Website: slack
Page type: account-dashboard
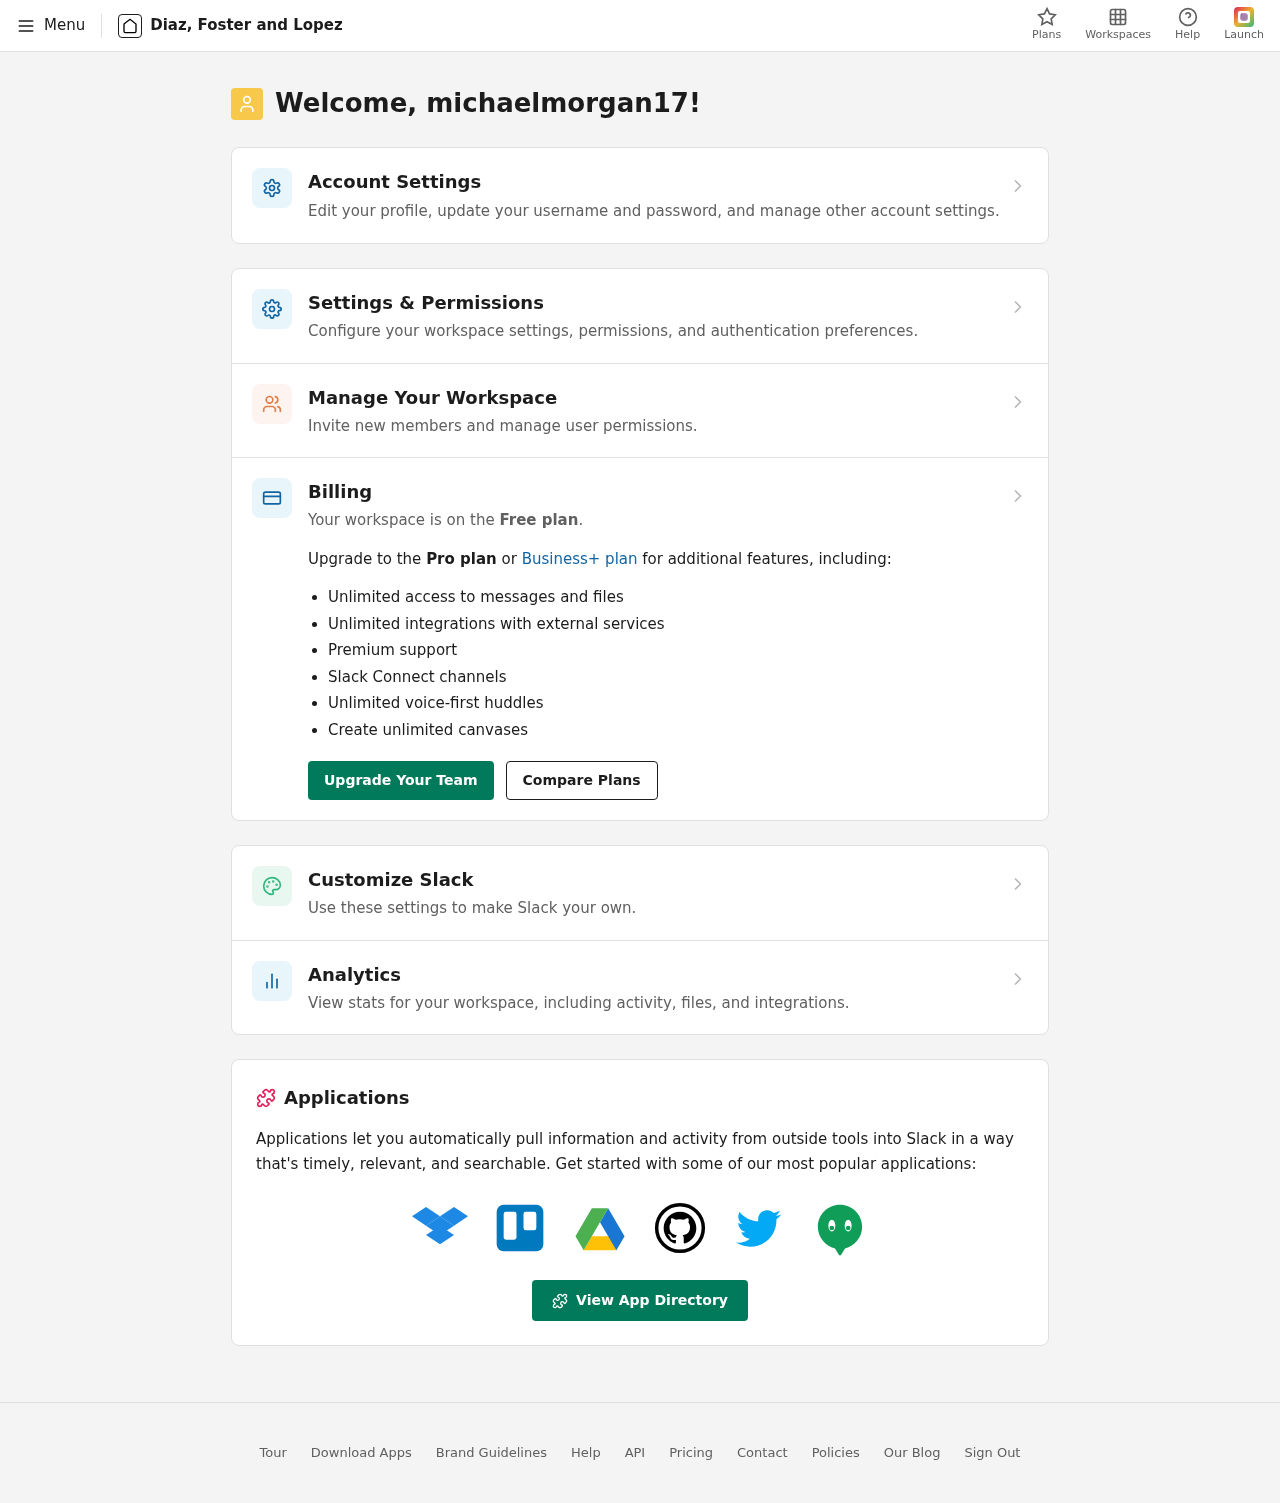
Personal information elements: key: PII_COMPANY
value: Diaz, Foster and Lopez
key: PII_LOGIN_USERNAME
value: michaelmorgan17